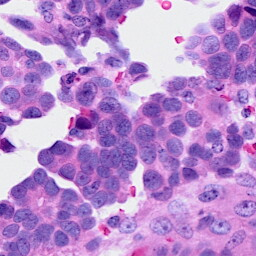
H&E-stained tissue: Ovarian